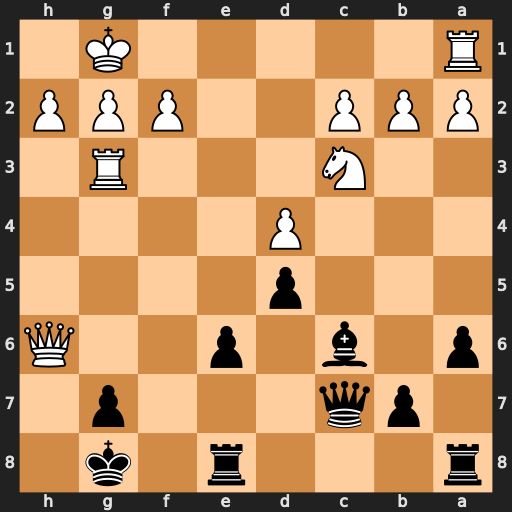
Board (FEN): r3r1k1/1pq3p1/p1b1p2Q/3p4/3P4/2N3R1/PPP2PPP/R5K1
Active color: b
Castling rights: -
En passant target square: -
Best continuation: Qxg3 hxg3 gxh6